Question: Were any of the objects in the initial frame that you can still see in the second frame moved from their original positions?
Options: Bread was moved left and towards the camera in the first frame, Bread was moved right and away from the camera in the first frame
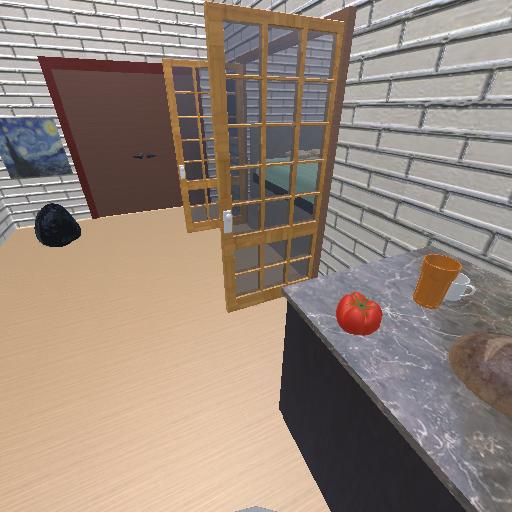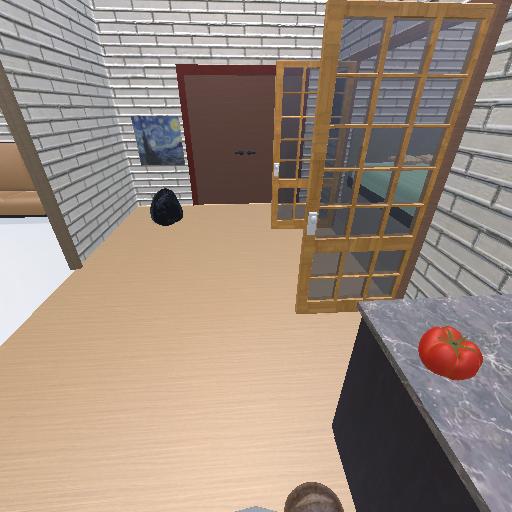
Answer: Bread was moved left and towards the camera in the first frame